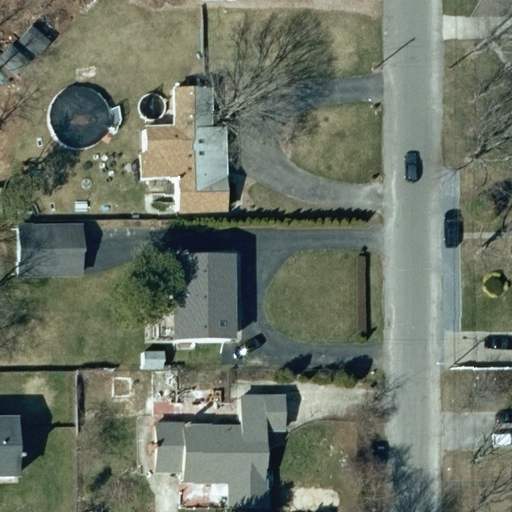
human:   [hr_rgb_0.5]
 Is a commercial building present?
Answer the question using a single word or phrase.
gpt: no

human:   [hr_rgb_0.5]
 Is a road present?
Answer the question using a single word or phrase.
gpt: yes

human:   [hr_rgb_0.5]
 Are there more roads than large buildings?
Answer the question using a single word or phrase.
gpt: no

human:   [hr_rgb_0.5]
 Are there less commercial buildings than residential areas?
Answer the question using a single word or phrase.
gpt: yes

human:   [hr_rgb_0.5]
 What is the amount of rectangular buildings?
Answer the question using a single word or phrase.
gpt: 1

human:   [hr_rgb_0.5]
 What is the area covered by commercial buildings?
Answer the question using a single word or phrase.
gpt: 0m2

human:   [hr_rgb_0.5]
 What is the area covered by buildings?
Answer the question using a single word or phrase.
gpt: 1639m2

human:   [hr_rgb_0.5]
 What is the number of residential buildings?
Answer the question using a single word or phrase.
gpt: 5

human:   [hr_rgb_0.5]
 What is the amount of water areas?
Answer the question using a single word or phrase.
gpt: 0

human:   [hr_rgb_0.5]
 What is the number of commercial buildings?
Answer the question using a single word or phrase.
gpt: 0

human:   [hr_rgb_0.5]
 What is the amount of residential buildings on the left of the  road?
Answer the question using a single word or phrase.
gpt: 5

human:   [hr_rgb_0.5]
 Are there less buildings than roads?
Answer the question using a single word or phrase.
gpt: no

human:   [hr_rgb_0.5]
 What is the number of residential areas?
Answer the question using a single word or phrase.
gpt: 1

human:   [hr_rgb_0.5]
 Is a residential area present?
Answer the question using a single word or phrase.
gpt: yes

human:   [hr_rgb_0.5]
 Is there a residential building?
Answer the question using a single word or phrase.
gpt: yes

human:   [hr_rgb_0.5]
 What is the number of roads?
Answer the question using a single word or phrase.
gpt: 1

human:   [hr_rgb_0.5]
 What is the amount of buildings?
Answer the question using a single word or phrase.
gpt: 5

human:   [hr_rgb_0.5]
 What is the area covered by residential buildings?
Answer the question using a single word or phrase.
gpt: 1639m2

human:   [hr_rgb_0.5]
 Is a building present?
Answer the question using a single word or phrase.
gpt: yes

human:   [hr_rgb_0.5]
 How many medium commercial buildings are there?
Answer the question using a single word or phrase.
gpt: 0

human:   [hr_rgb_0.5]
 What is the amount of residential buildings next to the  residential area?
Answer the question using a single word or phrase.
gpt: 5

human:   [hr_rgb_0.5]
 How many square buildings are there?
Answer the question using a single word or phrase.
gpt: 0

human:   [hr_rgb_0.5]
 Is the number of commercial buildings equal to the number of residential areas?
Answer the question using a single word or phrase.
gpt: no

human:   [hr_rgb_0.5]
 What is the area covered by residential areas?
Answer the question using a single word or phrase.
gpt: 4096m2

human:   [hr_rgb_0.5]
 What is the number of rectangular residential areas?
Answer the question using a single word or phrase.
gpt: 1

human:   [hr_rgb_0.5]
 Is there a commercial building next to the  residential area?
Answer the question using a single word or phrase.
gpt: no

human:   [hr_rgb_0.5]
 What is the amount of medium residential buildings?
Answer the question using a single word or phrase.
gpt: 4

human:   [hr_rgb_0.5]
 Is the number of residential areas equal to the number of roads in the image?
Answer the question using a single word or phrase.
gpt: yes

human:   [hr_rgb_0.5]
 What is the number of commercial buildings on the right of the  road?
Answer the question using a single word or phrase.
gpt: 0

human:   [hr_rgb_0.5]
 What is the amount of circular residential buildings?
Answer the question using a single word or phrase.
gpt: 0

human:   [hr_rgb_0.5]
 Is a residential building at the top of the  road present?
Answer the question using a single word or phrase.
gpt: yes

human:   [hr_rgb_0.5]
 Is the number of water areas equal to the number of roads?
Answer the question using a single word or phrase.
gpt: no

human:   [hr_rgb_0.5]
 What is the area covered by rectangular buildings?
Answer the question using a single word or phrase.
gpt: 139m2

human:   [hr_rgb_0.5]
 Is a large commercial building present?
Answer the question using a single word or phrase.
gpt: no

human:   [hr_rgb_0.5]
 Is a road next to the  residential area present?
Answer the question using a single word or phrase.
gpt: yes

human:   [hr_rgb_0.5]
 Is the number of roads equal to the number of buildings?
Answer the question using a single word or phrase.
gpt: no

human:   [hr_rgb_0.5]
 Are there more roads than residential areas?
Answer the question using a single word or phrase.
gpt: no

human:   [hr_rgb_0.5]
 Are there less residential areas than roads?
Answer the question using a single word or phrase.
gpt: no

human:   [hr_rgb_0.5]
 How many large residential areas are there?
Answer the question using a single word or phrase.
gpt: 1

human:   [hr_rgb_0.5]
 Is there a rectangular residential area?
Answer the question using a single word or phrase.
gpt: yes

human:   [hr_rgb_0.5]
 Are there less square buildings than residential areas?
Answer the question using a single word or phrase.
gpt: yes

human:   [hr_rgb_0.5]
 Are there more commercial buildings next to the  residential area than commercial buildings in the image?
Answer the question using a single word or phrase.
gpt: no

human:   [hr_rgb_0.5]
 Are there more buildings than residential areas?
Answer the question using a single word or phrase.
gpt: yes

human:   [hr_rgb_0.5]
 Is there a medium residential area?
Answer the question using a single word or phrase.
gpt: no

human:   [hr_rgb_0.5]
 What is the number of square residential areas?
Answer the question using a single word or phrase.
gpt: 0

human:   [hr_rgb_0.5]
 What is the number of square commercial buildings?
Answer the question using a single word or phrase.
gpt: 0

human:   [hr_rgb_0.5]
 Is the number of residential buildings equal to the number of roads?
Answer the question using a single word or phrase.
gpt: no

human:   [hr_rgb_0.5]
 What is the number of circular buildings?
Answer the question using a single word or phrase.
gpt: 0

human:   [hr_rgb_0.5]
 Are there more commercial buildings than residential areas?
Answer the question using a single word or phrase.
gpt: no

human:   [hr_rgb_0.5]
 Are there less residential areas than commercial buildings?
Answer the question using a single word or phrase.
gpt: no

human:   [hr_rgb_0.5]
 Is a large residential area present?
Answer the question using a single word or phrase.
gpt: yes

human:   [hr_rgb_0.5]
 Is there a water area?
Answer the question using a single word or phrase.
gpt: no

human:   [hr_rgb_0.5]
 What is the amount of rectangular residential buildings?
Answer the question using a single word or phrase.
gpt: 1

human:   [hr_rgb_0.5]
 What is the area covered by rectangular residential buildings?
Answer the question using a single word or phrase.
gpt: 139m2

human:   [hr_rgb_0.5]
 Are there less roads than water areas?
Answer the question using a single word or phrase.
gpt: no

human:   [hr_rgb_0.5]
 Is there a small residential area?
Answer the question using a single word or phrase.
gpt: no

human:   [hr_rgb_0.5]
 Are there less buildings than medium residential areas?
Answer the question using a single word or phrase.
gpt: no

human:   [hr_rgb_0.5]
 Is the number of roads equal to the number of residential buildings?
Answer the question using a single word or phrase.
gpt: no

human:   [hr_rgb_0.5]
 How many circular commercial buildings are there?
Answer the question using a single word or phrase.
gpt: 0

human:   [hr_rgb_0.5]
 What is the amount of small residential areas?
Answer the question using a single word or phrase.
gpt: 0

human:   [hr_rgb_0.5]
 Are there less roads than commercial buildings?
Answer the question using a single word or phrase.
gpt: no

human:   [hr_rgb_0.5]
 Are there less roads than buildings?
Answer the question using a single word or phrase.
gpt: yes

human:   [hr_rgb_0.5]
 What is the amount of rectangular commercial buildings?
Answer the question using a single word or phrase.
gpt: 0

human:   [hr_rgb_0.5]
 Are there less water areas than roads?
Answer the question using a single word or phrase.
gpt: yes